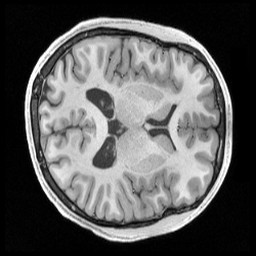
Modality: T1w
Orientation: axial
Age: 20
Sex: male
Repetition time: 2.4 s
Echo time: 0.00222 s